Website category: sports
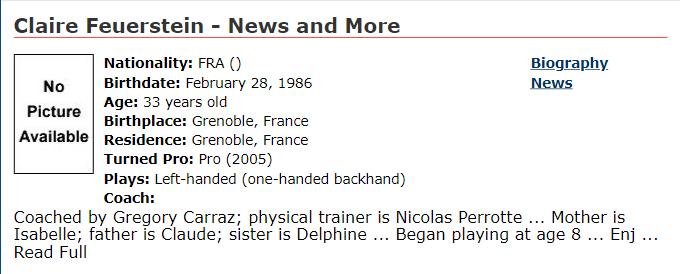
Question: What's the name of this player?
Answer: Claire Feuerstein

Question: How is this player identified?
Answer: Claire Feuerstein

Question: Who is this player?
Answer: Claire Feuerstein

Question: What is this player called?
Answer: Claire Feuerstein

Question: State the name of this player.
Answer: Claire Feuerstein

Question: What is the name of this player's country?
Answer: FRA

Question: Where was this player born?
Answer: FRA

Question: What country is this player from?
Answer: FRA

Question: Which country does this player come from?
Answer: FRA

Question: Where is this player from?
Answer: FRA

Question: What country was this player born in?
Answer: FRA

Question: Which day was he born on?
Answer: February 28, 1986

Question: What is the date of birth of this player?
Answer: February 28, 1986

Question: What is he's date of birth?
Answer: February 28, 1986

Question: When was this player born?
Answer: February 28, 1986

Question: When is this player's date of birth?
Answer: February 28, 1986

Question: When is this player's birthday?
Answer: February 28, 1986

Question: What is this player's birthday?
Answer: February 28, 1986

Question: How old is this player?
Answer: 33 years old

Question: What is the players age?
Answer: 33 years old

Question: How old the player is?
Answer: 33 years old

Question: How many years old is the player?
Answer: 33 years old

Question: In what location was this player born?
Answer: Grenoble, France

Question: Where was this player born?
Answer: Grenoble, France

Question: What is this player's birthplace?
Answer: Grenoble, France

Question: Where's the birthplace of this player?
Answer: Grenoble, France

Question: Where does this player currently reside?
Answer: Grenoble, France

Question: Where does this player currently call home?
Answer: Grenoble, France

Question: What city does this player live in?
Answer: Grenoble, France

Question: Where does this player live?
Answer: Grenoble, France

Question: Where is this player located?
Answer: Grenoble, France

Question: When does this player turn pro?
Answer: Pro (2005)

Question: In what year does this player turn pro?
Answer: Pro (2005)

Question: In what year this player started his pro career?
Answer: Pro (2005)

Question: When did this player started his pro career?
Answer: Pro (2005)

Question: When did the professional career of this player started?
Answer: Pro (2005)

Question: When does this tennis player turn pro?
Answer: Pro (2005)

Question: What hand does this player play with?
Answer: Left-handed (one-handed backhand)

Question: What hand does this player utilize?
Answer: Left-handed (one-handed backhand)

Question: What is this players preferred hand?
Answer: Left-handed (one-handed backhand)

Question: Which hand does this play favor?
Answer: Left-handed (one-handed backhand)

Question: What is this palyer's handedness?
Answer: Left-handed (one-handed backhand)